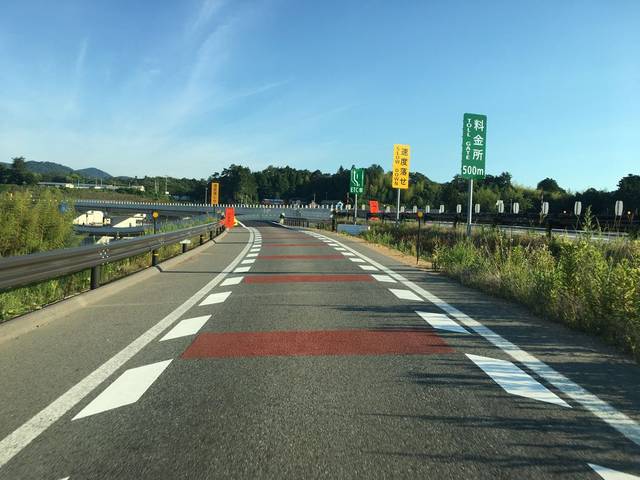
Region: Japan
Coordinates: 37.782, 140.901